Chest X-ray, PA view. Patient: 55 years old, sex M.
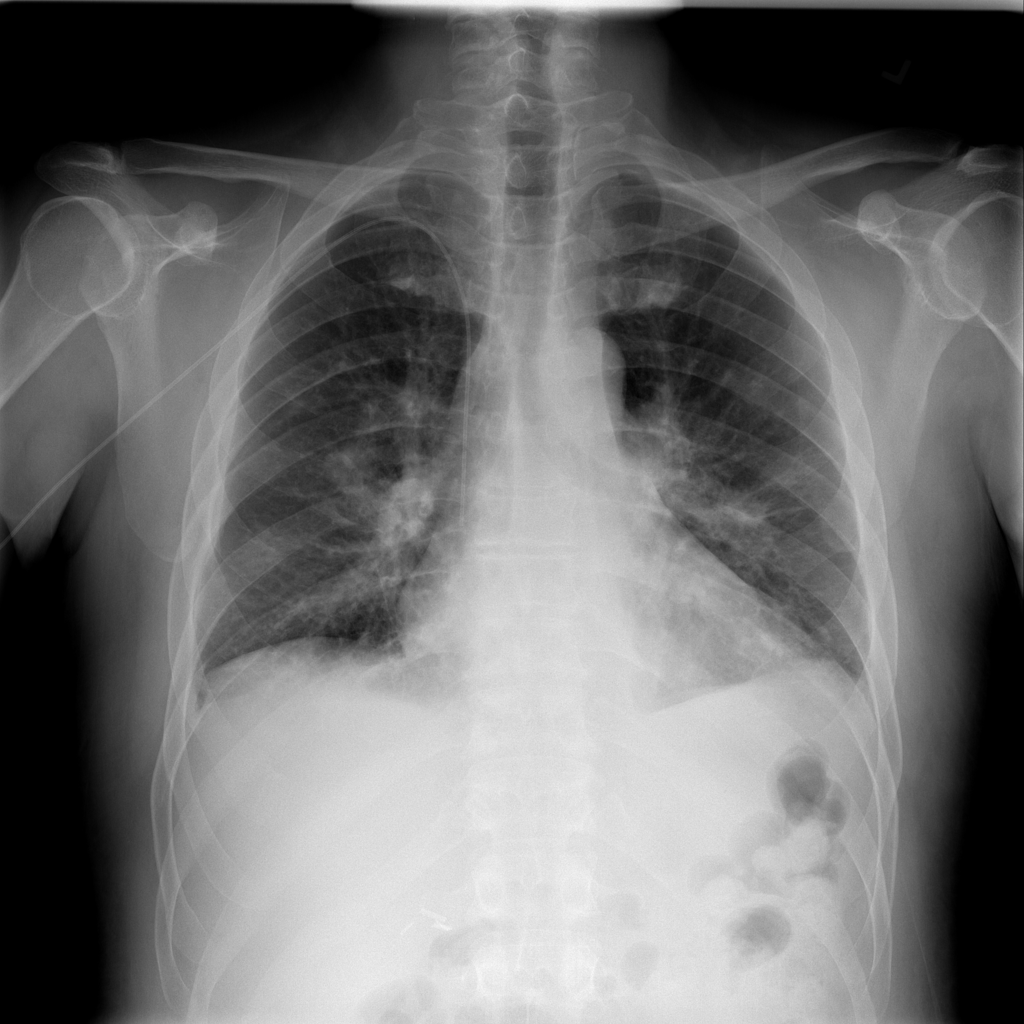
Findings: No Finding